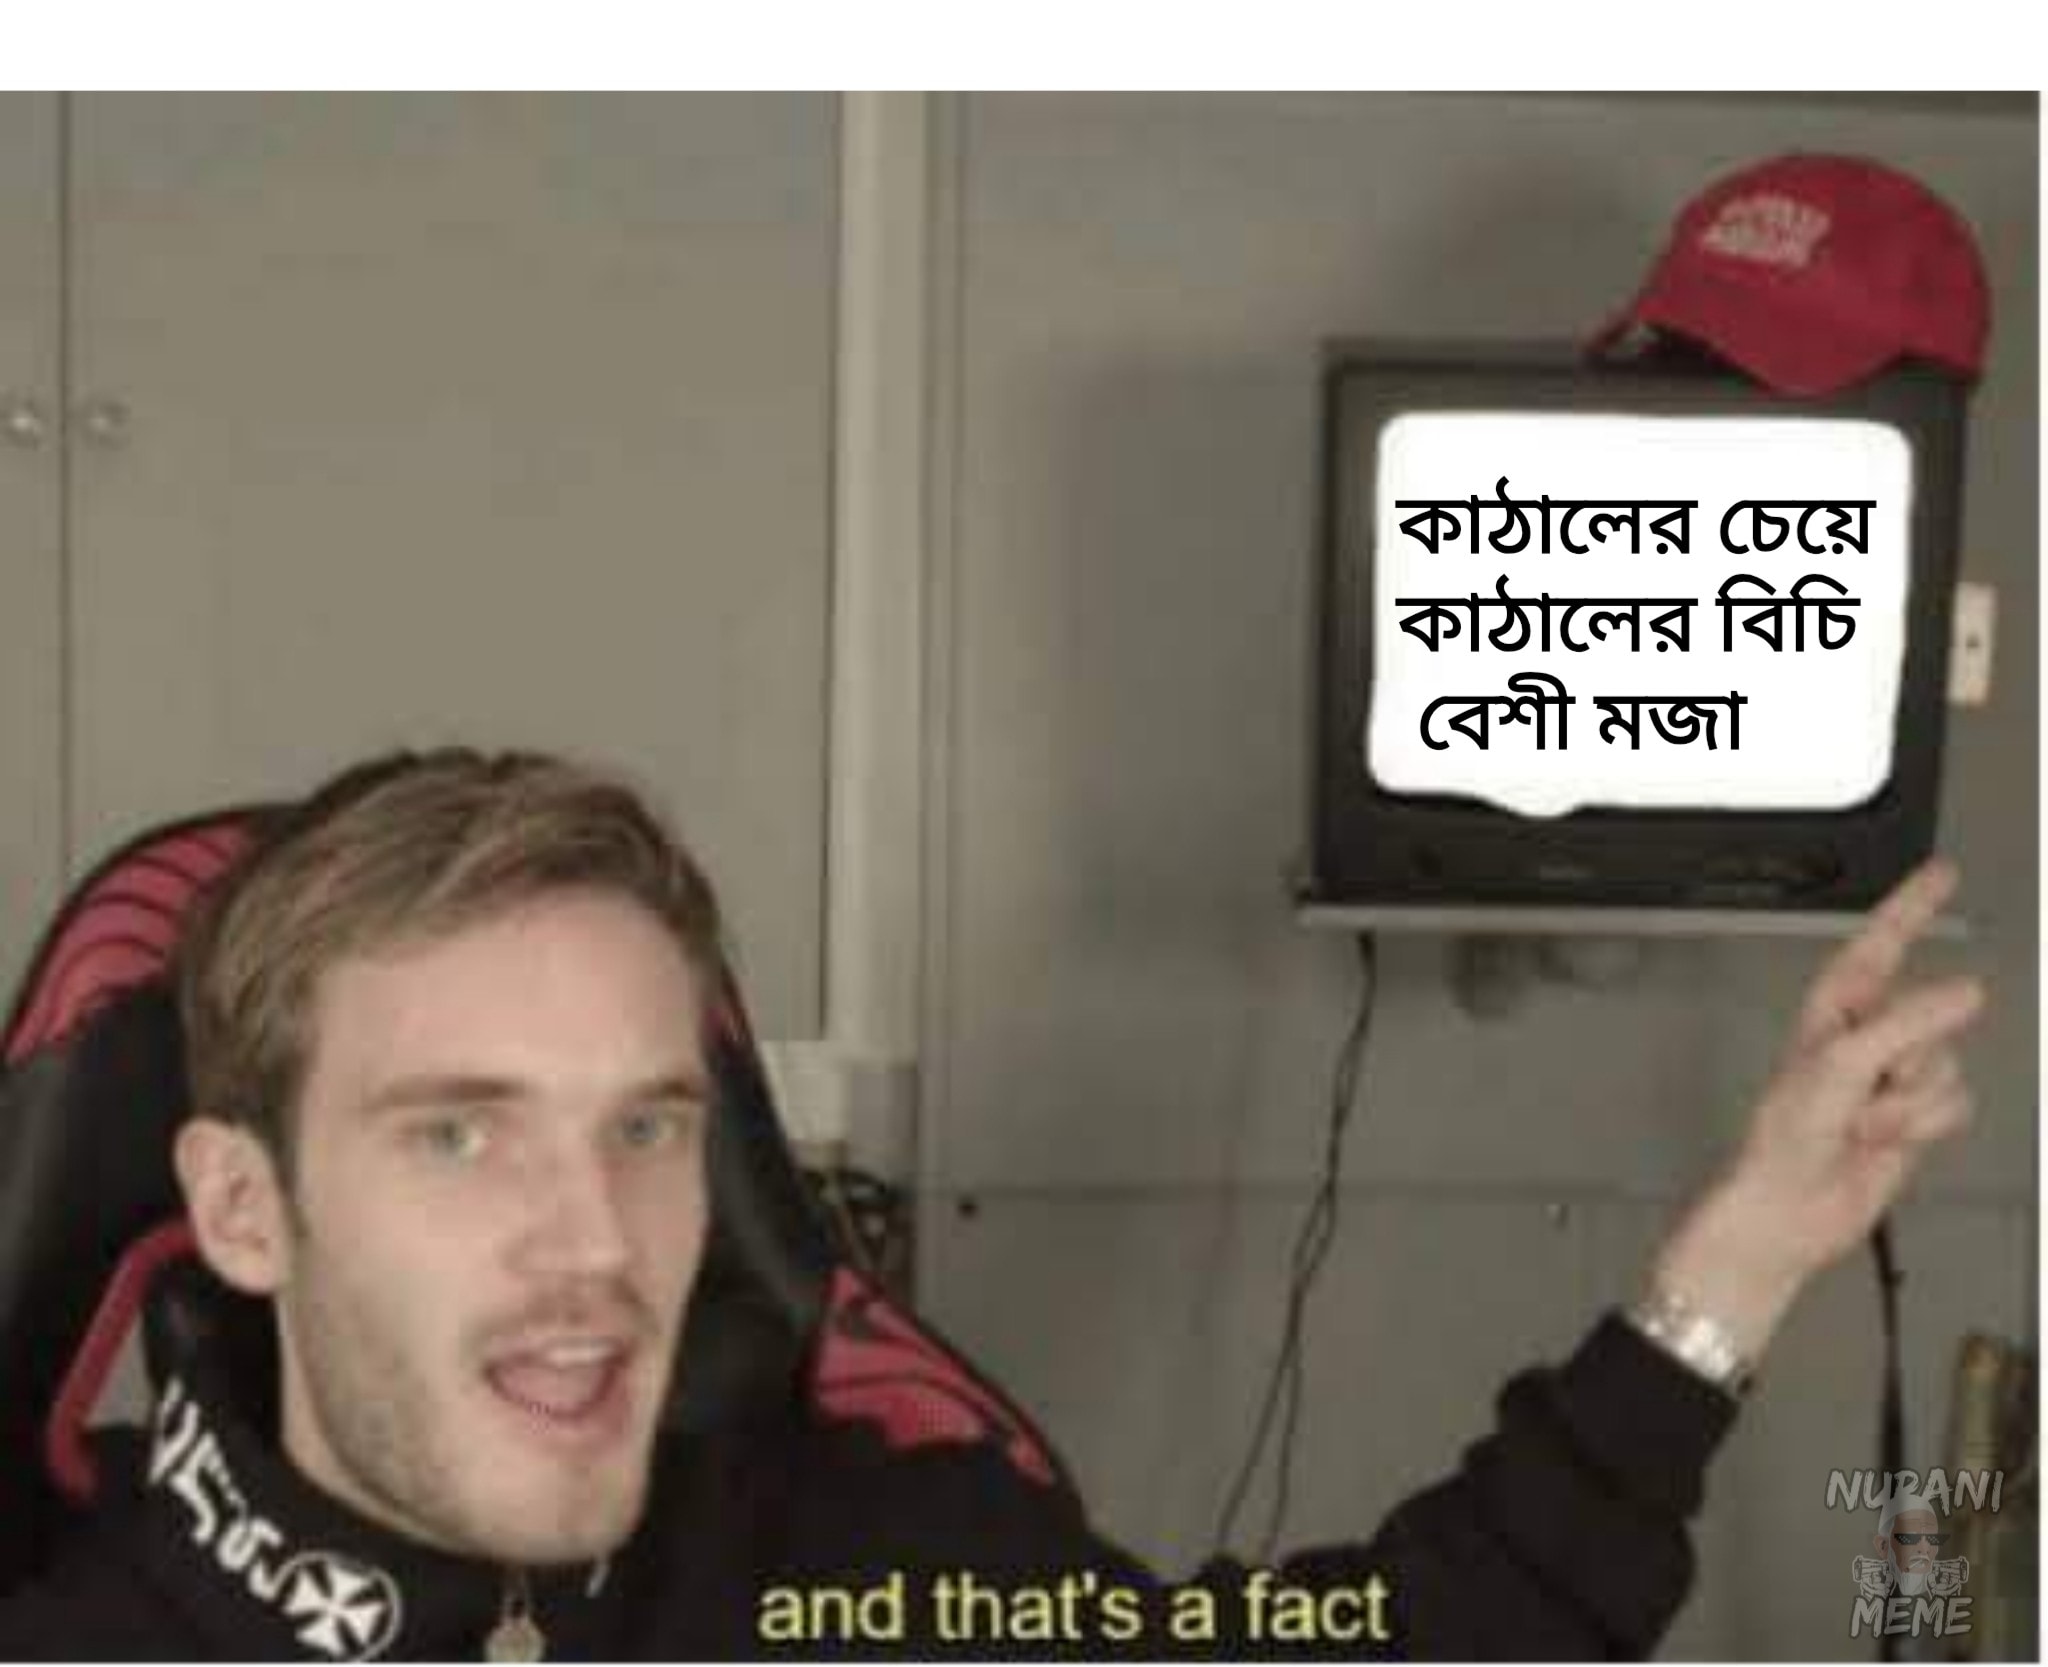
Caption: কাঁঠালের চেয়ে কাঁঠালের বিচি বেশী মজা   and that's a fact
Label: non-hate